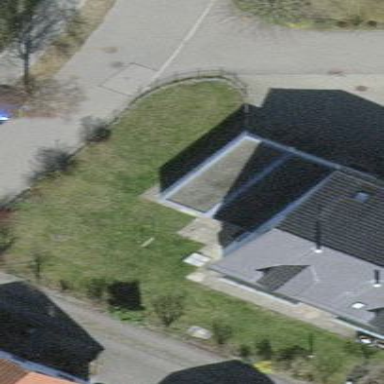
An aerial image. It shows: Garage.